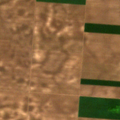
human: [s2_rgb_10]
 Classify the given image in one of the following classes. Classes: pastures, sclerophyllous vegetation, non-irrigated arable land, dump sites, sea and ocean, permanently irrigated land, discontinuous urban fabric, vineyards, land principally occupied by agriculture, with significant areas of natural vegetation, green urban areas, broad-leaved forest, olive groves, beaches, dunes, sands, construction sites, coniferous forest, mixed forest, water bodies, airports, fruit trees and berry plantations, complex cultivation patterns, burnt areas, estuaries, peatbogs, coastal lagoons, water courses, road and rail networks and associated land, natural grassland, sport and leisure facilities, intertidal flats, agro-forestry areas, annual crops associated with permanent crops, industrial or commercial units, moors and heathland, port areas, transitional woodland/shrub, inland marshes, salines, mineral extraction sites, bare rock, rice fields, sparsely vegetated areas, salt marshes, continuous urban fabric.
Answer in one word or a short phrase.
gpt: non-irrigated arable land